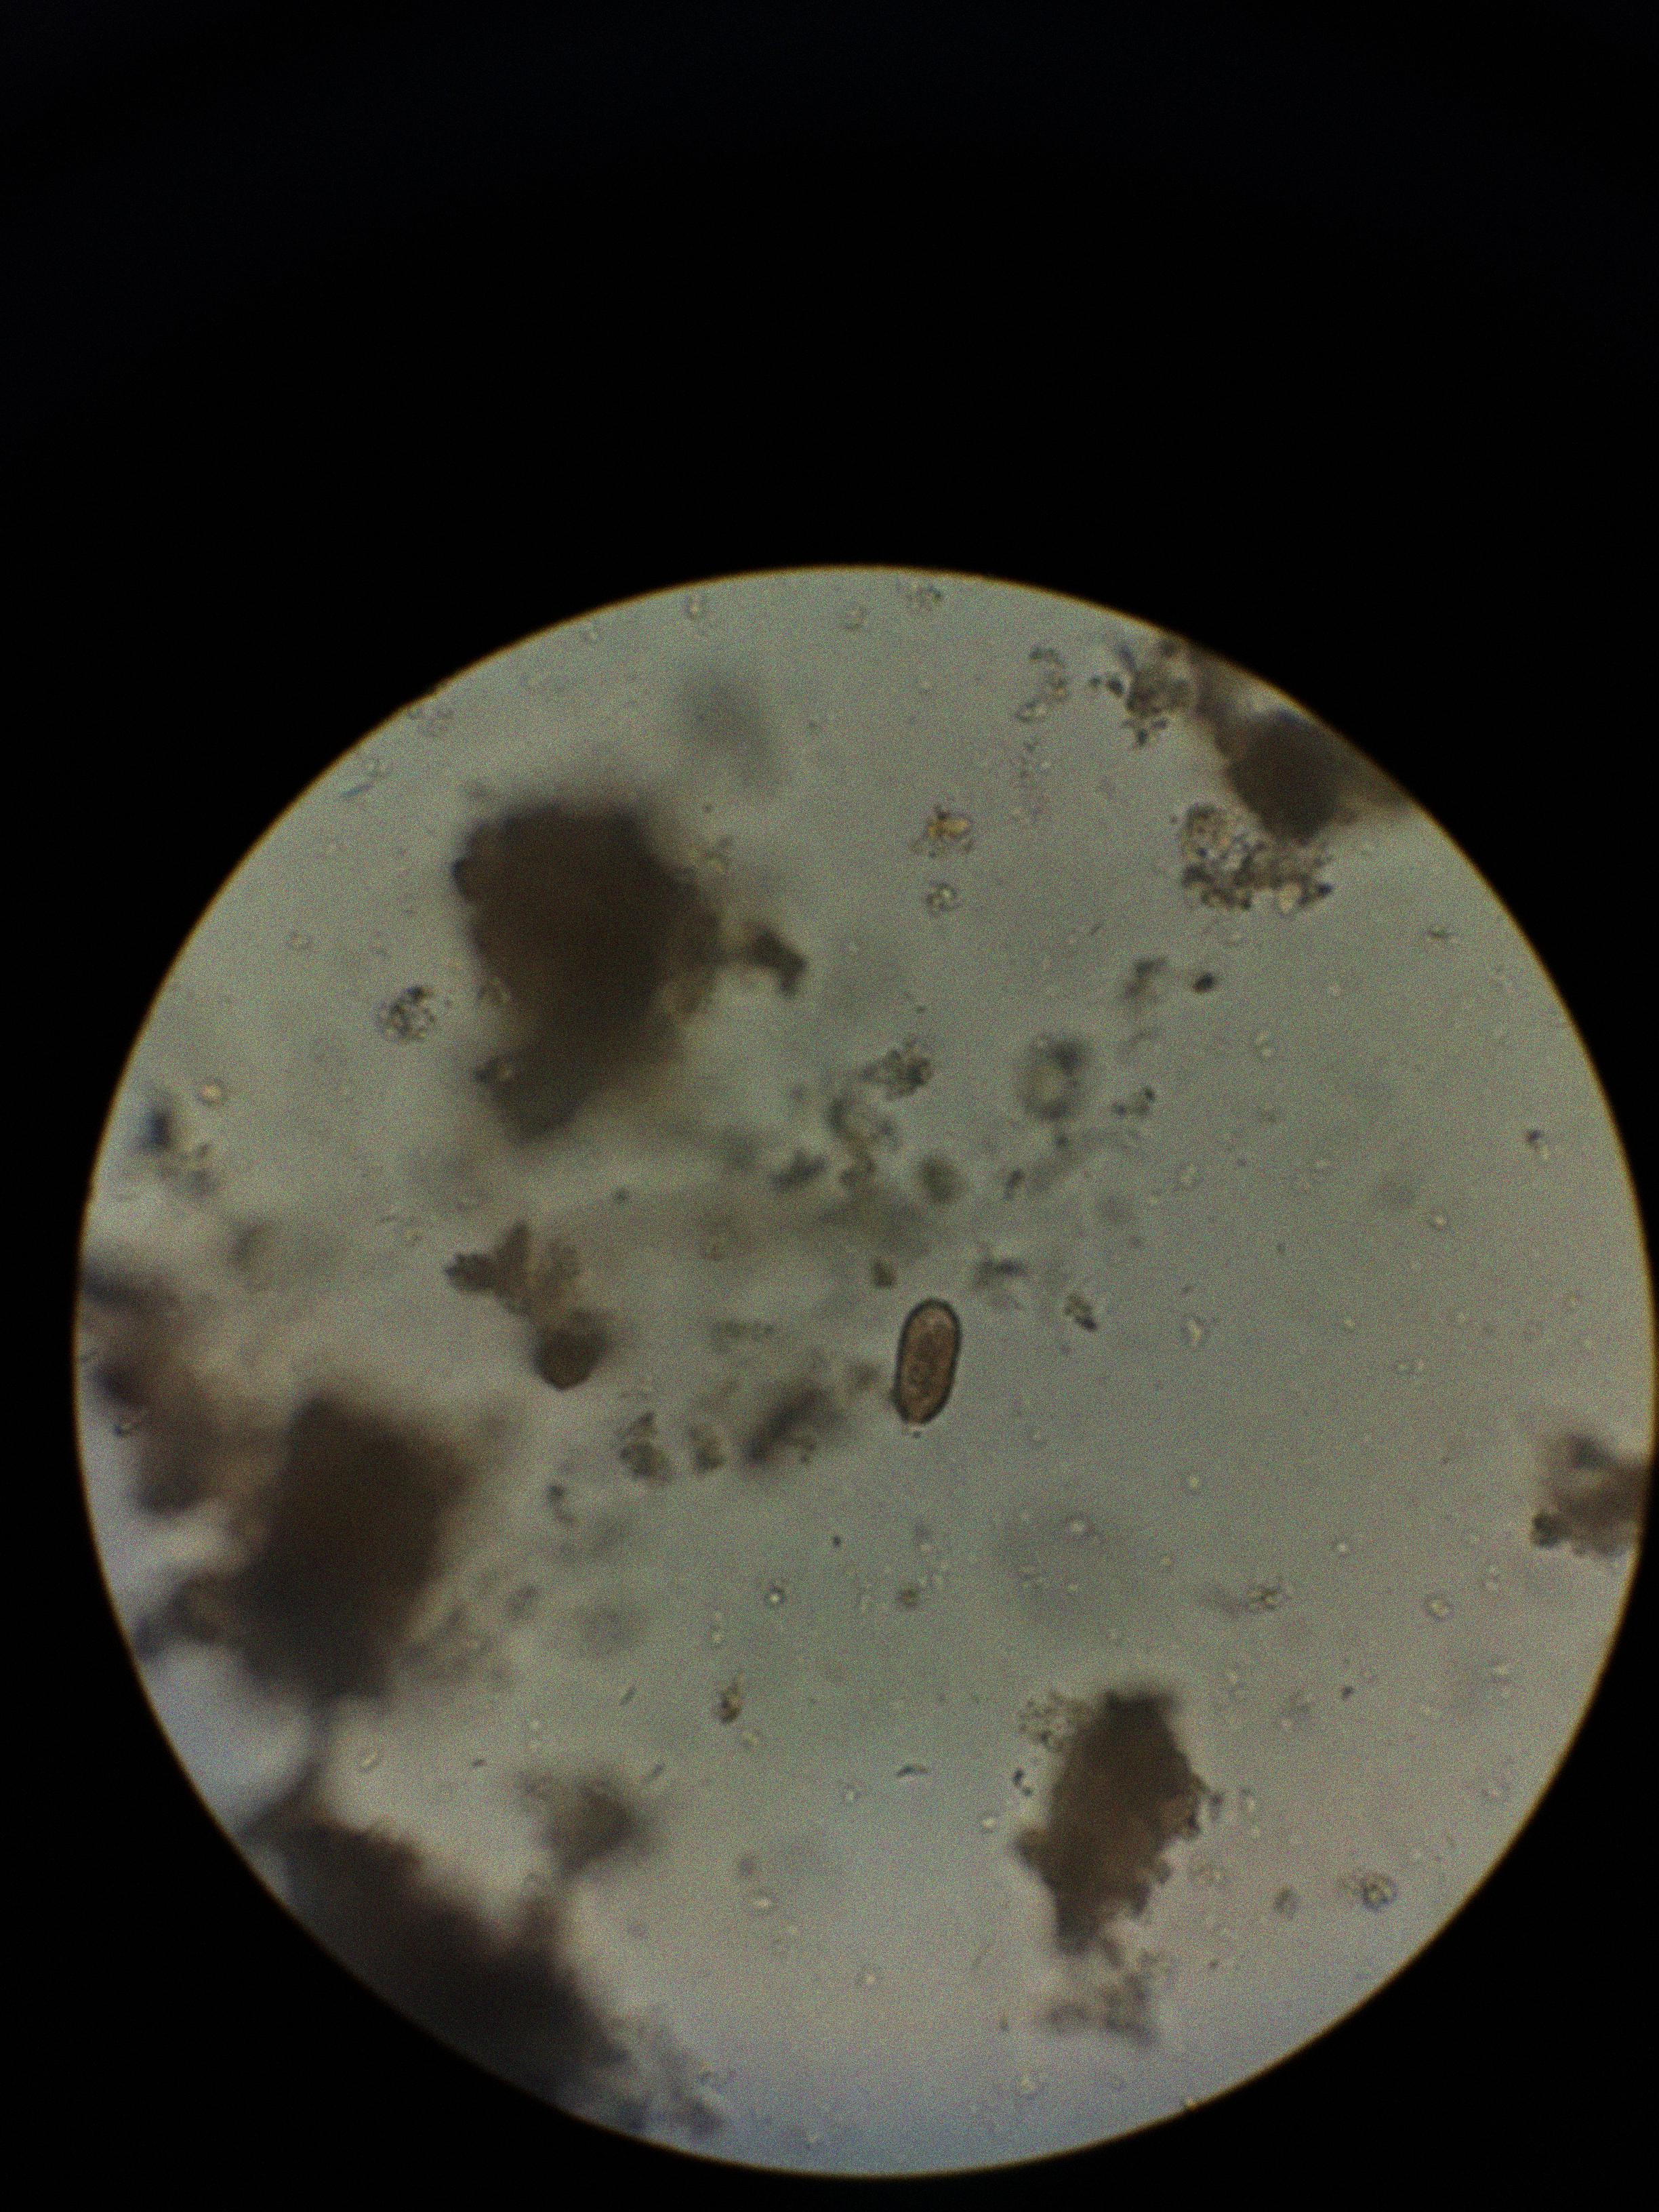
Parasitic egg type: Capillaria philippinensis